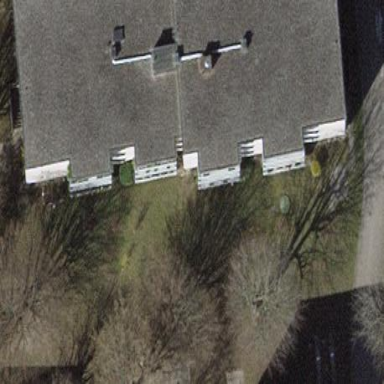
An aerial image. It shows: Building with apartments and flat roof.